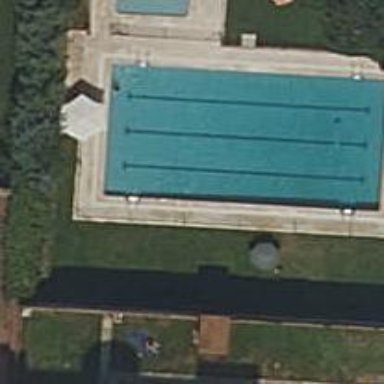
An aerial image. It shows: Swimming pool located in leisure land.